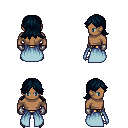
a pixel art fantasy rpg character, male body template, human, dark skin, overskirt, gold greaves, raven loose hair, metal gloves, metal boots, four views (front, back, left, right), 2x2 character sprite sheet, small pixel art, hard edges, no anti-aliasing